Question: I recently changed my bodies from rectangle to polygons
and got a weird bug and I can't figure it out why its happening.
When my "player" body touch another body - with a negative angle he just stack on it.
My player X velocity is always constant 5
when I'm switching the body back to rectangle it working fine

Does any one fimiliar with this bug? or have any idea what can cause it?
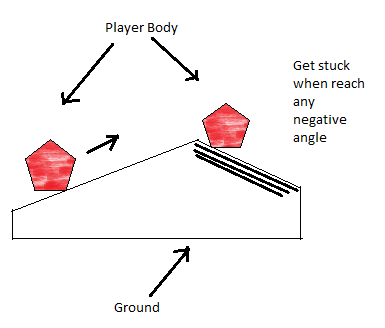
Answer: Found a bug in andengine:
When I put 3 point in the same button line this will cause the bug I write above:
To fix that you need to make sure that on evry line on the poligon there are only 2 points!
Works fine now :)